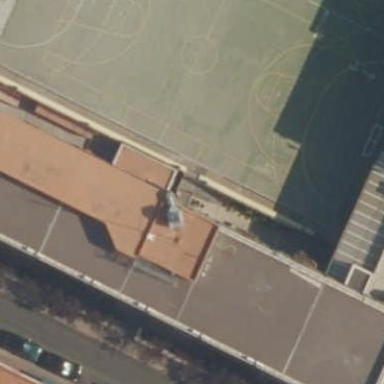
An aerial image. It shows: School building.